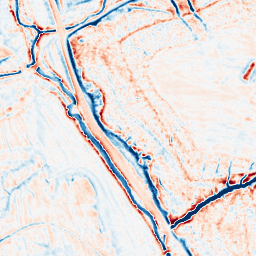
Category: multiscale
Decomposition family: dog_multiscale
Decomposition parameters: sigma_ratio: 1.4
n_scales: 5
base_sigma: 0.5
Upsampling method: cubic_catmull_rom
Upsampling parameters: scale: 4
Upsampling scale: 4